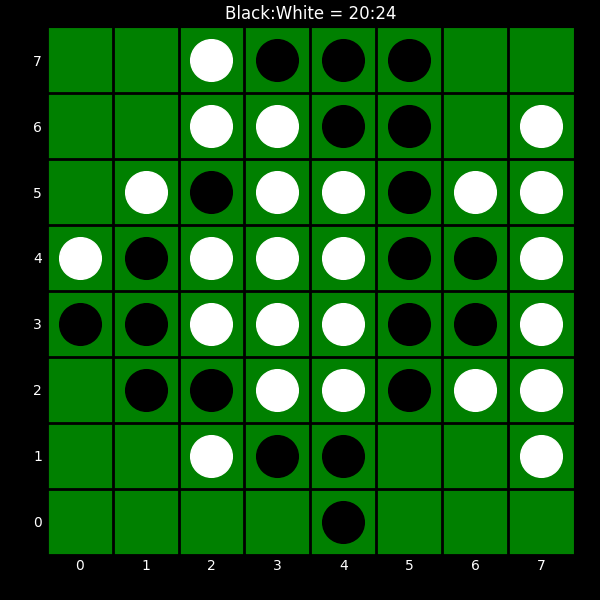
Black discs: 20
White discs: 24